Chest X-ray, PA view. Patient: 51 years old, sex F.
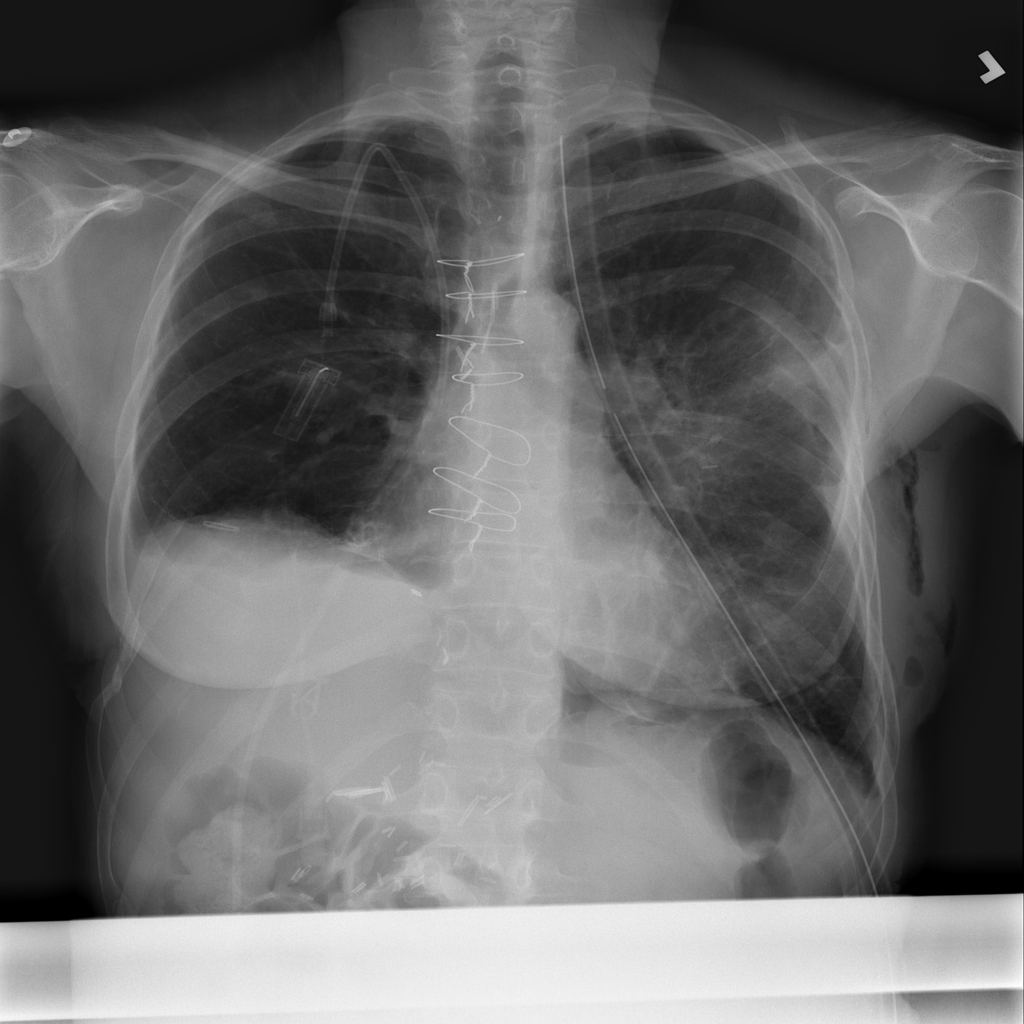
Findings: Effusion, Emphysema, Pleural_Thickening